Question: I'm using Cypher's 'LOAD CSV' syntax in Neo4J 2.1.2. So far it's been a huge improvement over the more manual ETL process required in previous versions. But I'm running into some behavior in a single case that's not what I'd expect and I wonder if I'm missing something.
The cypher query being used is this:
'''
USING PERIODIC COMMIT 500
LOAD CSV FROM 'file:///Users/James/Desktop/import/dependency_sets_short.csv' AS row
MATCH (s:Sense {uid: toInt(row[4])})
MERGE (ds:DependencySet {label: row[2]}) ON CREATE SET ds.optional=(row[3] = 't')
CREATE (s)-[:has]->(ds)
'''
Here's a couple of lines of the CSV:
'''
227303,1,TO-PURPOSE-NOMINAL,t,73830
334471,1,AT-LOCATION,t,92048
334470,1,AT-TIME,t,92048
334469,1,ON-LOCATION,t,92048
227302,1,TO-PURPOSE-INFINITIVE,t,73830
116008,1,TO-LOCATION,t,68204
116007,1,IN-LOCATION,t,68204
227301,1,TO-LOCATION,t,73830
334468,1,ON-DATE,t,92048
116006,1,AT-LOCATION,t,68204
334467,1,WITH-ASSOCIATE,t,92048
'''
Basically, I'm matching a 'Sense' node (previously imported) based on it's ID value which is the fifth column. Then I'm doing a merge to either get a 'DependencySet' node if it exists, or create it. Finally, I'm creating a 'has' edge between the 'Sense' node and the 'DependencySet' node. So far so good, this all works as expected. What's confusing is the performance as the size of the CSV grows.
'''
CSV Lines Time (msec)
------------------------------
500 480
1000 717
2000 1110
5000 1521
10000 2111
50000 4794
100000 5907
200000 12302
300000 35494
400000 Java heap space error
'''
My expectation is that growth would be more-or-less linear, particularly as I'm committing every 500 lines as recommended by the <URL>, but it's actually closer to polynomial:

What's worse is that somewhere between 300k and 400k rows, it runs into a Java heap space error. Based on the trend from previous imports, I'd expect the import of 400k to take a bit over a minute. Instead, it churns away for about 5-7 minutes before running into the heap space error. It seems like I could split this file into 300,000-line chunks, but isn't that what "USING PERIODIC COMMIT" is supposed to do, more or less? I suppose I could give Neo4J more memory too, but again, it's not clear why I should have to in this scenario.
Also, to be clear, the lookups on both 'Sense.uid' and 'DependencySet.label' are indexed, so the lookup penalty for these should be pretty small. Here's a snippet from the schema:
'''
Indexes
ON :DependencySet(label) ONLINE (for uniqueness constraint)
ON :Sense(uid) ONLINE (for uniqueness constraint)
'''
Any explanations or thoughts on an alternative approach would be appreciated.
EDIT: The problem definitely seems to be in the MATCH and/or CREATE part of the query. If I remove lines 3 and 5 from the Cypher query it performs fine.
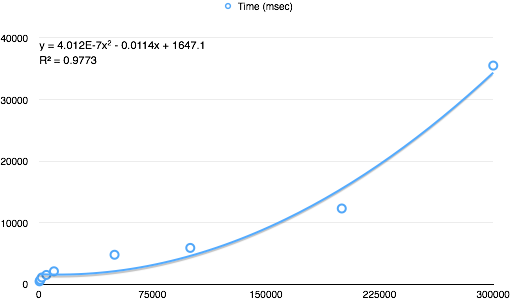
Answer: I assume that you've already created all the 'Sense' labeled nodes before running this 'LOAD CSV' import. What I think is going on is that as you are matching nodes with the label 'Sense' into memory and creating relationships from the 'DependencySet' to the 'Sense' node via 'CREATE (s)-[:HAS]->(ds)' you are increasing utilization of the available heap.
Another possibility is that the size of your relationship store in your memory mapped settings needs to be increased. In your scenario it looks like the 'Sense' nodes have a high degree of connectivity to other nodes in the graph. When this happens your relationship store for those nodes require more memory. Eventually when you hit 400k nodes the heap is maxed out. Up until that point it needs to do more garbage collection and reads from disk.
Michael Hunger put together an excellent blog post on memory mapped settings for fast 'LOAD CSV' performance. See here: <URL>
That should resolve your problem. I don't see anything wrong with your query.